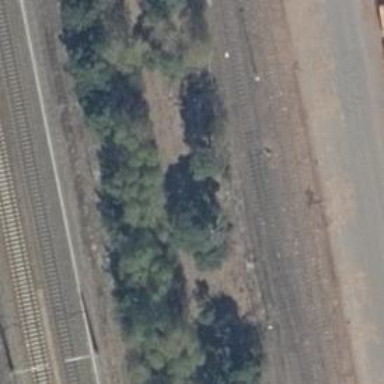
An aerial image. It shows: Railway switch.